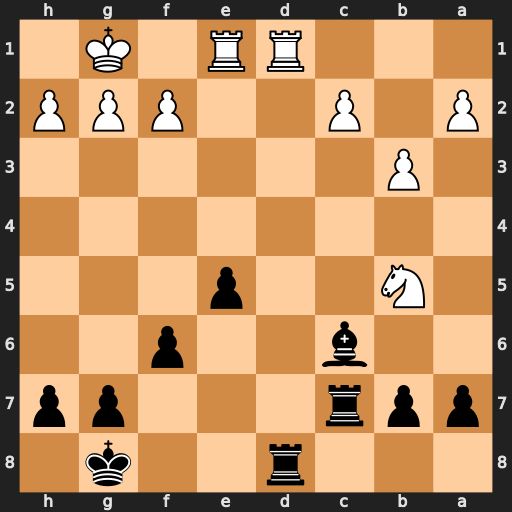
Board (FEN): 3r2k1/ppr3pp/2b2p2/1N2p3/8/1P6/P1P2PPP/3RR1K1
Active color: b
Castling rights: -
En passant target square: -
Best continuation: Rxd1 Rxd1 Bxb5